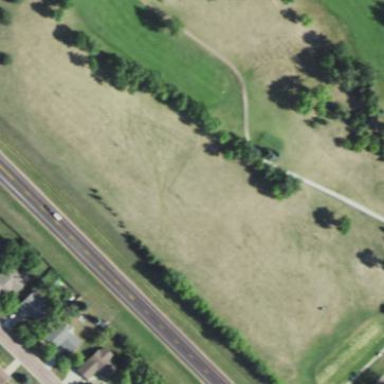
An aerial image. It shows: Golf driving range on grassy leisure land.